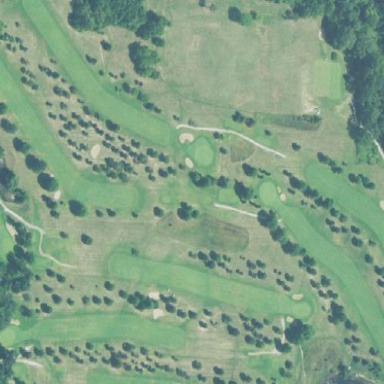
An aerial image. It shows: Rough area on grassy golf course.